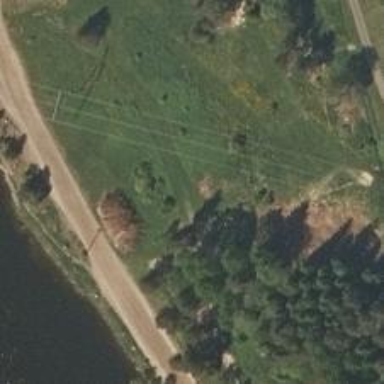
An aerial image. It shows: Disc golf tee area.